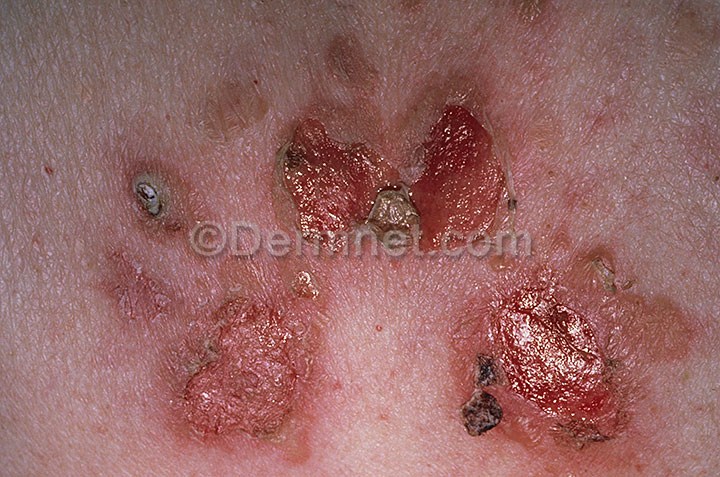
Disease: Bullous Disease Photos